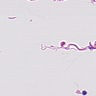
Metastatic tissue present: no